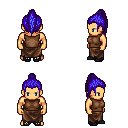
a pixel art fantasy rpg character, male body template, human, tanned skin, brown sleeveless shirt, robe skirt, blue long topknot hairstyle, ghillies, four views (front, back, left, right), 2x2 character sprite sheet, small pixel art, hard edges, no anti-aliasing